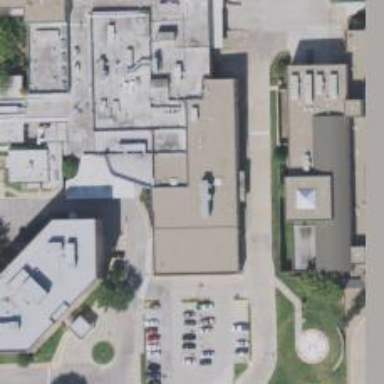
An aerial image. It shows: Healthcare facility identified as hospital.